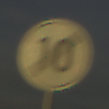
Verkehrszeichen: EndeGeschwindigkeit10
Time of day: SunriseSunset
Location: Outdoor (Nature)
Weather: PartlyCloudy
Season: Summer
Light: Natural